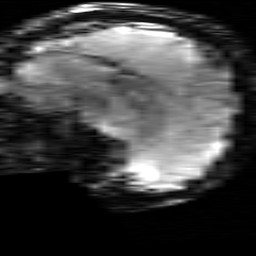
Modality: T2starw
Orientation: sagittal
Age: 19
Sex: female
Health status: healthy
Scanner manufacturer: siemens
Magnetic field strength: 3 T
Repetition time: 0.7 s
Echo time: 0.02 s